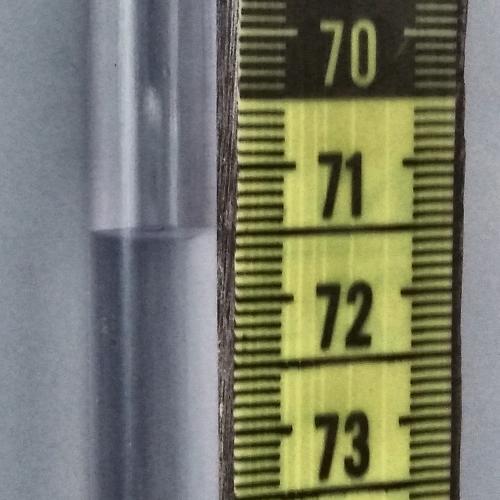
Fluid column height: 71.5 cm